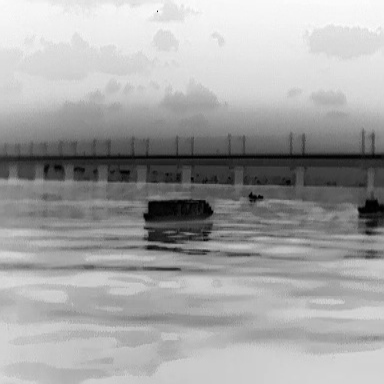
There are three objects shown in the infrared image, including two warships, and a fishing_boat.